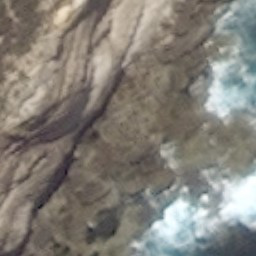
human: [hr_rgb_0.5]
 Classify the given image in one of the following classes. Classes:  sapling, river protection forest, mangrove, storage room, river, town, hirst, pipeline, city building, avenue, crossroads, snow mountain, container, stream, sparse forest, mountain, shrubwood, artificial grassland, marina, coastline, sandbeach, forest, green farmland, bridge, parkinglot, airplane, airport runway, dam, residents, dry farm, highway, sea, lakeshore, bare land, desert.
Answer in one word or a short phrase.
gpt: coastline